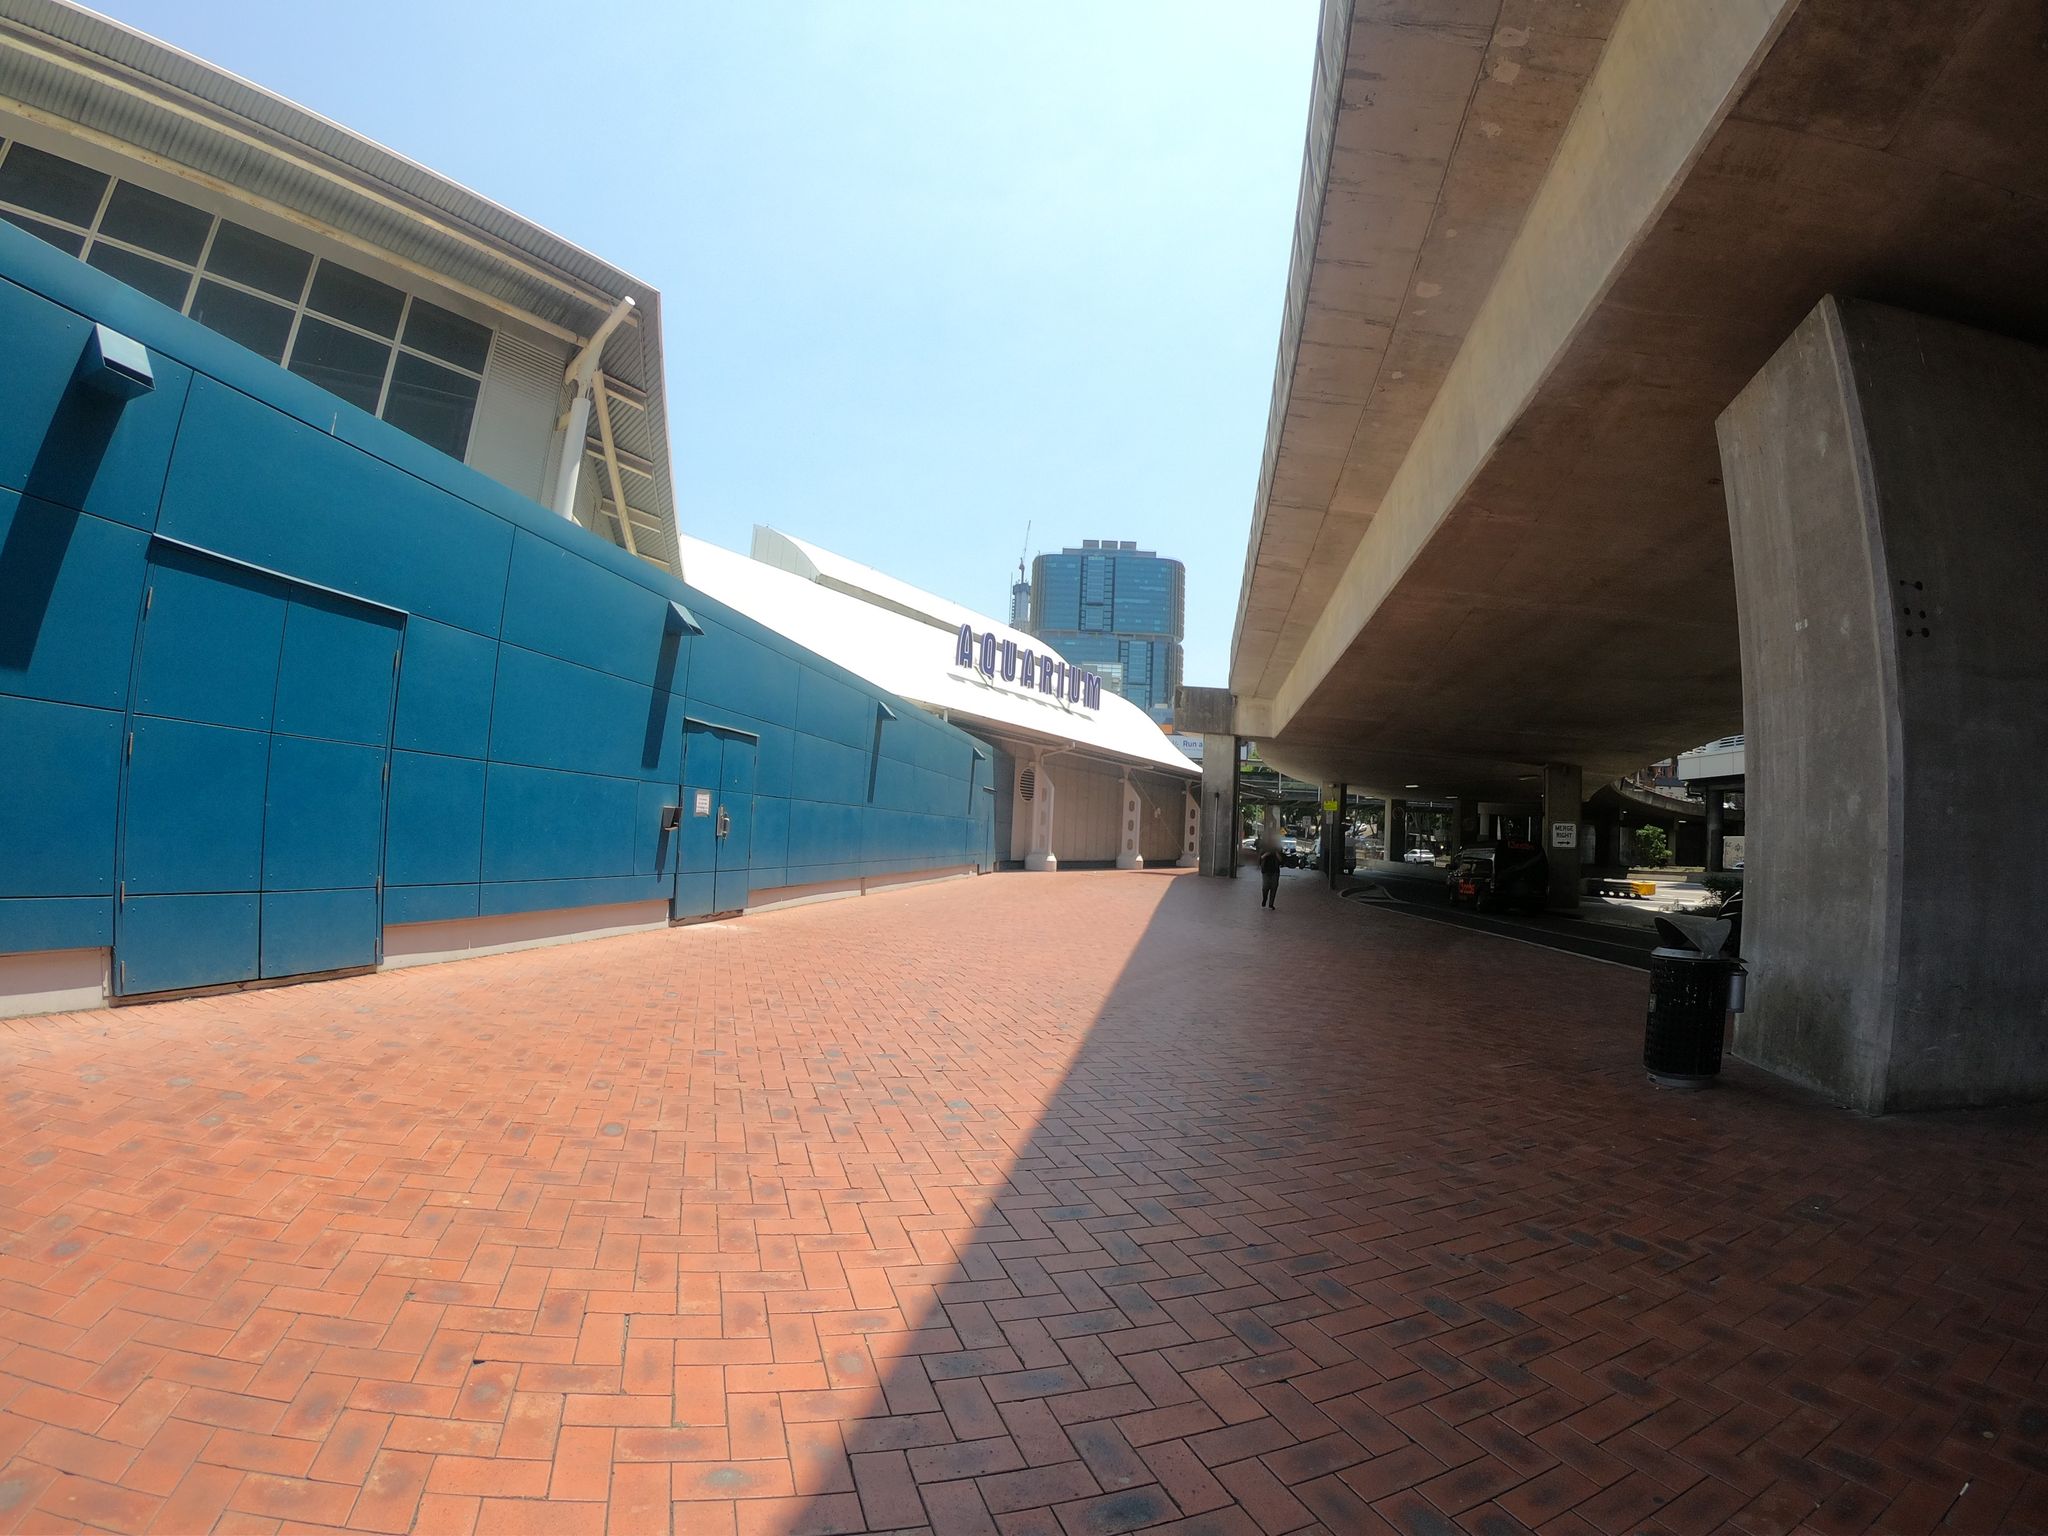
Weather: clear
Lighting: day
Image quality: good
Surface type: walking surface
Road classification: footway
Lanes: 2
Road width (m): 2.5
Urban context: urban centre
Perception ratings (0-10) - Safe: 3.93, Lively: 7.9, Beautiful: 2.83, Boring: 2.21, Depressing: 6.61, Wealthy: 5.59